Field crop: maize
Growth stage: 2
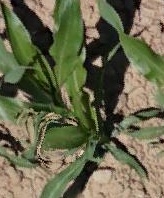
Species: maize